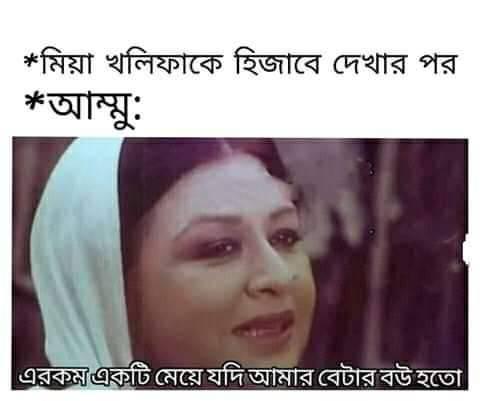
Text: *মিয়া খলিফাকে হিজাবে দেখার পর  *আম্মুঃ  এরকম একটি মেয়ে যদি আমার বেটার বউ হতো
Label: Hate
Hate category: Personal Offence
Targeted group: Individual